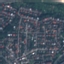
Land use / land cover class: Residential